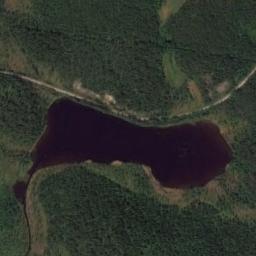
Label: lake